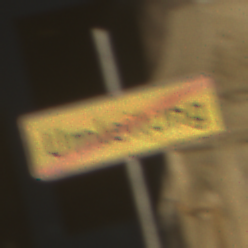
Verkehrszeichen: EndeDerUmleitungsankuendigung
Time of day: SunriseSunset
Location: Outdoor (Suburban)
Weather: Clear
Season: NotSpecified
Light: Natural